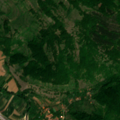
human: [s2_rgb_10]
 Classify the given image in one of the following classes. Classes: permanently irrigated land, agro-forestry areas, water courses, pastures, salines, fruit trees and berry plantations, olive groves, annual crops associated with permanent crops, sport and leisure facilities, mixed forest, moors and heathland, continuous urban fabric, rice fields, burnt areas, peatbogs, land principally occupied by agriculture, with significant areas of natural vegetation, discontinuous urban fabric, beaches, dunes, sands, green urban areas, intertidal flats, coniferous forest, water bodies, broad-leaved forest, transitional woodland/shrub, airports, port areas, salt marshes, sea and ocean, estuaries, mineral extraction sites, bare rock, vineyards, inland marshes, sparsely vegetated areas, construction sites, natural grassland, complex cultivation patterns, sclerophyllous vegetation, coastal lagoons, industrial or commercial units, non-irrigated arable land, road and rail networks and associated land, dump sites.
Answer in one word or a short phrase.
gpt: non-irrigated arable land, pastures, land principally occupied by agriculture, with significant areas of natural vegetation, broad-leaved forest, transitional woodland/shrub